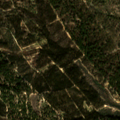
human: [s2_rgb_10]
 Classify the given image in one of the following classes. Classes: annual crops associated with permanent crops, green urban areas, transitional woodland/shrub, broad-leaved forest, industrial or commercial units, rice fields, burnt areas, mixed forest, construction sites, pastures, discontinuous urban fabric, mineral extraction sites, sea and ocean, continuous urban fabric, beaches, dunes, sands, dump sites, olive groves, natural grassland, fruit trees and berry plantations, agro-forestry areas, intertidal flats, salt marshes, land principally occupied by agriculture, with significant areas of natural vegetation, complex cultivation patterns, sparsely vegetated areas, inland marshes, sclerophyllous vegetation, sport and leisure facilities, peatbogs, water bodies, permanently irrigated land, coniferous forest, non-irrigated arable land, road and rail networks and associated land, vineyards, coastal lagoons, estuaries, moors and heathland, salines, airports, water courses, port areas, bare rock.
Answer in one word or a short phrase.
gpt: broad-leaved forest, coniferous forest, transitional woodland/shrub